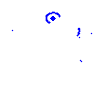
Particle: pion